Question: I'm attempting to deploy to Windows Azure via git.
I have created a site, but I do not know the 'deployment credentials' used to push via git. I make a username for deployment when I created a site:
'''
Please provide the username for Git deployment
'''
But I do not know what the password for this user is. Attempting to use the Windows Azure UI to reset the deployment credentials tries to load a page that 404s:

- -
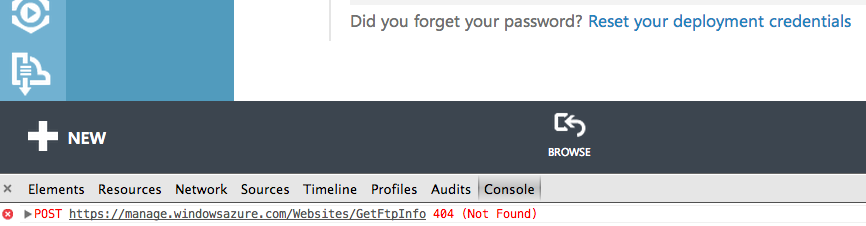
Answer: log in azure management portal, select your website - >dashboard.
there's a menu on right side. Just select the option reset your deployment credentials.